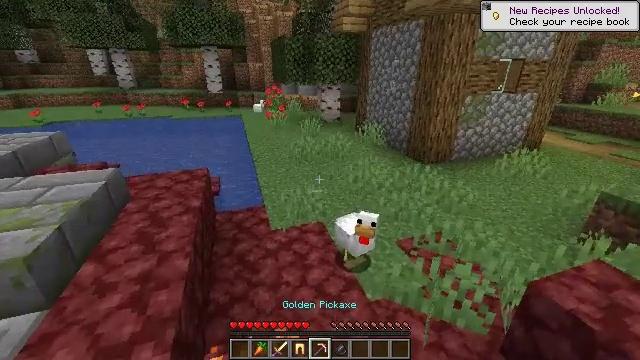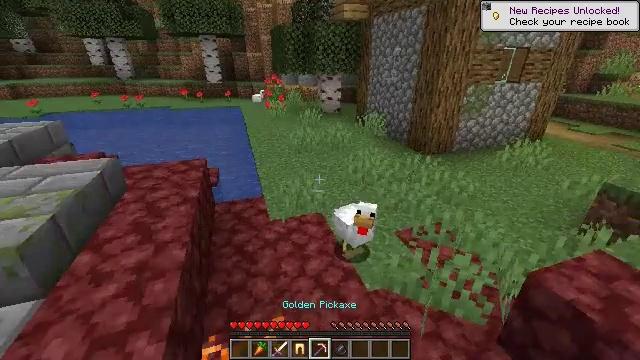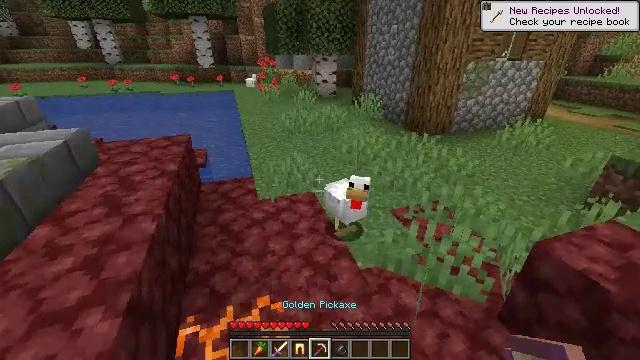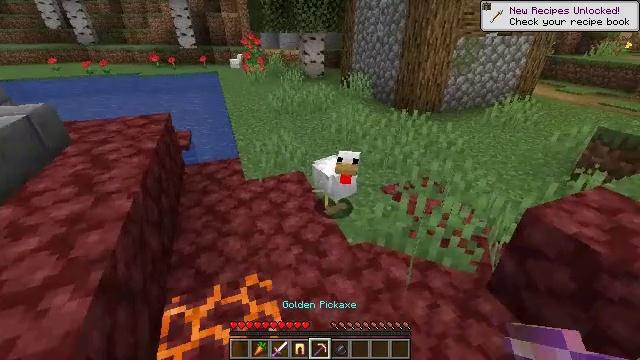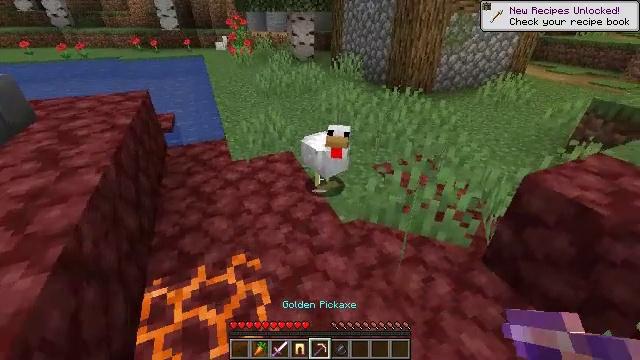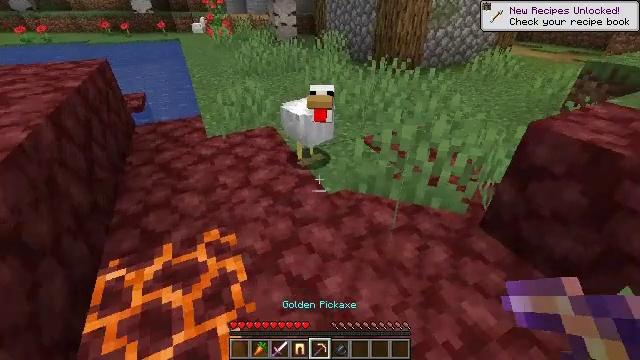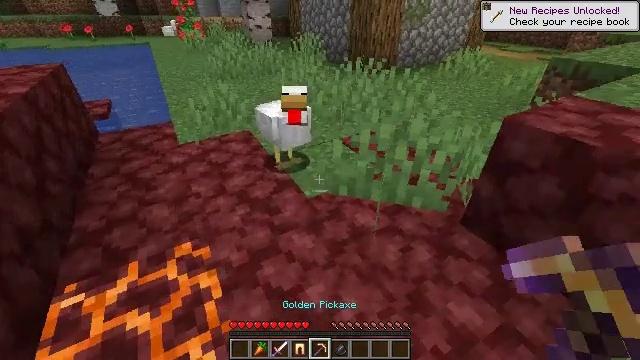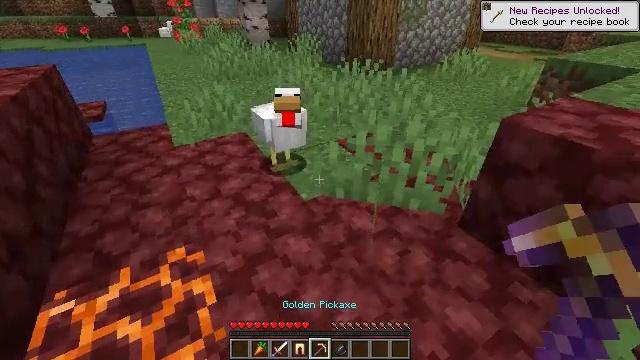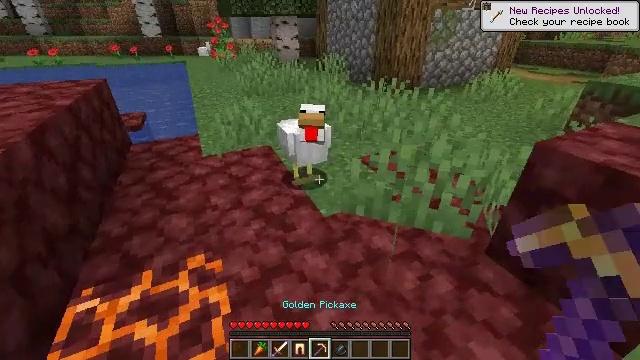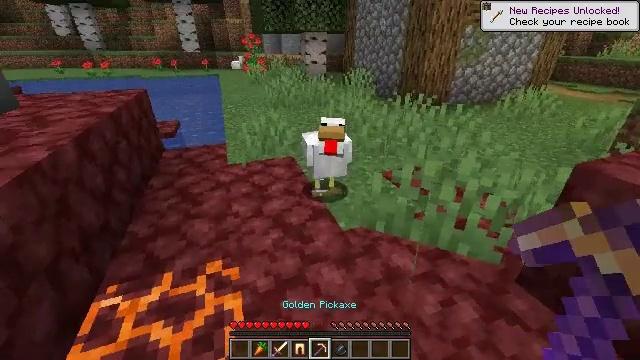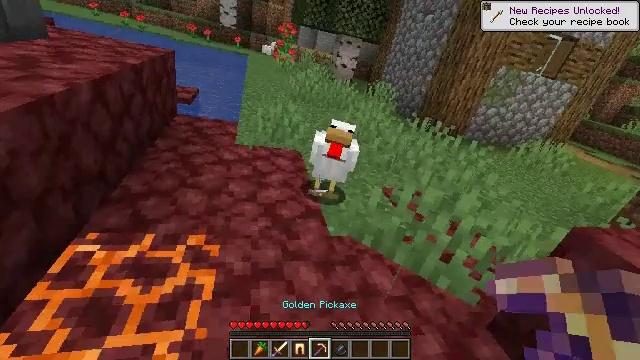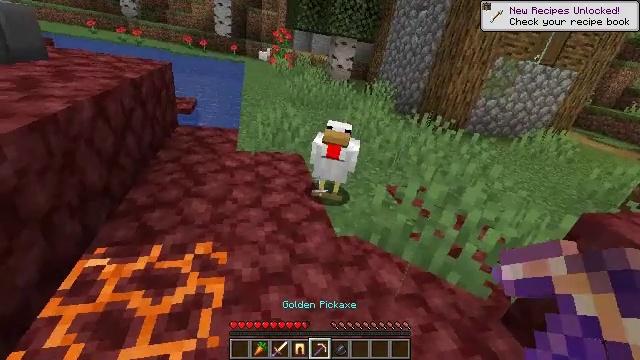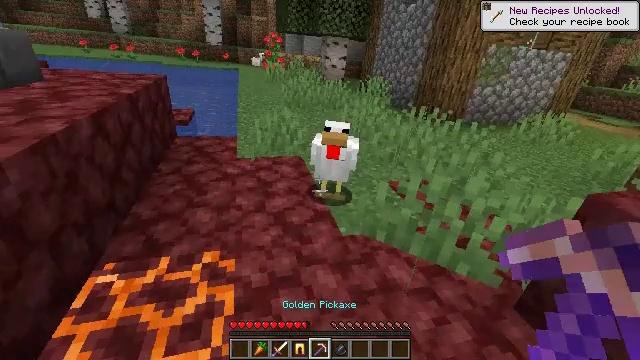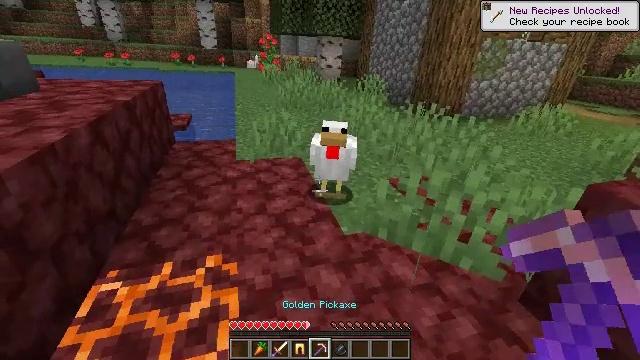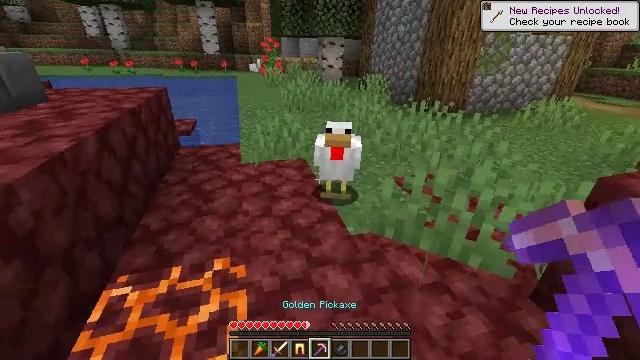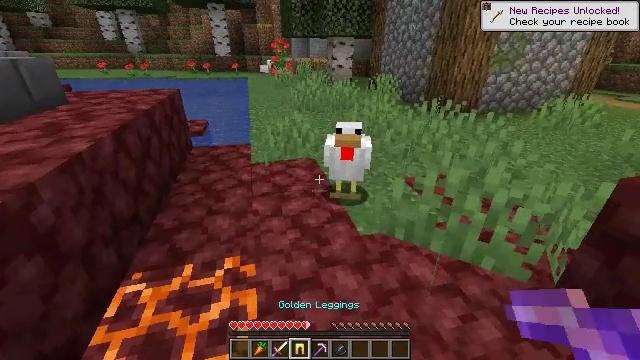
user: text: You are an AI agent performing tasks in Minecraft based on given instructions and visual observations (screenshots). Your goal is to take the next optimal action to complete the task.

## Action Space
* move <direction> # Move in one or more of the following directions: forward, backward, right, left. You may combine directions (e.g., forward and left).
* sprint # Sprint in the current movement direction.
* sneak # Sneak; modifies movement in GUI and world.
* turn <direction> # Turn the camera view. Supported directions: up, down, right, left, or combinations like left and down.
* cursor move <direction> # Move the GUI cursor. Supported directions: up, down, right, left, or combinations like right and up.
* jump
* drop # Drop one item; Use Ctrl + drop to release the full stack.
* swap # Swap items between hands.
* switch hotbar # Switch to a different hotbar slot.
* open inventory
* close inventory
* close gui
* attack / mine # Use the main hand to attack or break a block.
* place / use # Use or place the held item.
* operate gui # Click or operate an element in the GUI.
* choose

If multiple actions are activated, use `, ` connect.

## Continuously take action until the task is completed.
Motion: motion action
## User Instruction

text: Combat the chicken.
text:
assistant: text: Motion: turn down
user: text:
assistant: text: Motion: turn down
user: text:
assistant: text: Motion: turn right and down
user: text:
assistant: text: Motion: turn right and down
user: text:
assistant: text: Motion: turn right and down
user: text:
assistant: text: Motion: turn right
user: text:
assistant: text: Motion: no_op
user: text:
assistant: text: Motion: turn left and up
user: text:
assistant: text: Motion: turn left and up
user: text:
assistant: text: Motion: no_op
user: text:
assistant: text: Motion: no_op
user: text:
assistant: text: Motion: no_op
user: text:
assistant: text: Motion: no_op
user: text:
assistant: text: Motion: turn left
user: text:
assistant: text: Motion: turn left
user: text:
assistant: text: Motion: turn left
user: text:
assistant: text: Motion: no_op
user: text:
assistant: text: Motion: no_op
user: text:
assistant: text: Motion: turn left
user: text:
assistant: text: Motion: no_op
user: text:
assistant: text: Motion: no_op
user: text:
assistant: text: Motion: no_op
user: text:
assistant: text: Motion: move right
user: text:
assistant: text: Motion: move right
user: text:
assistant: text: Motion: move right
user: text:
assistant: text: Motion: move right
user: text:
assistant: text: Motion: move right
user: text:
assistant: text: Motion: move right
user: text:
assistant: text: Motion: move right
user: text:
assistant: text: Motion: move right, turn left